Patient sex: F
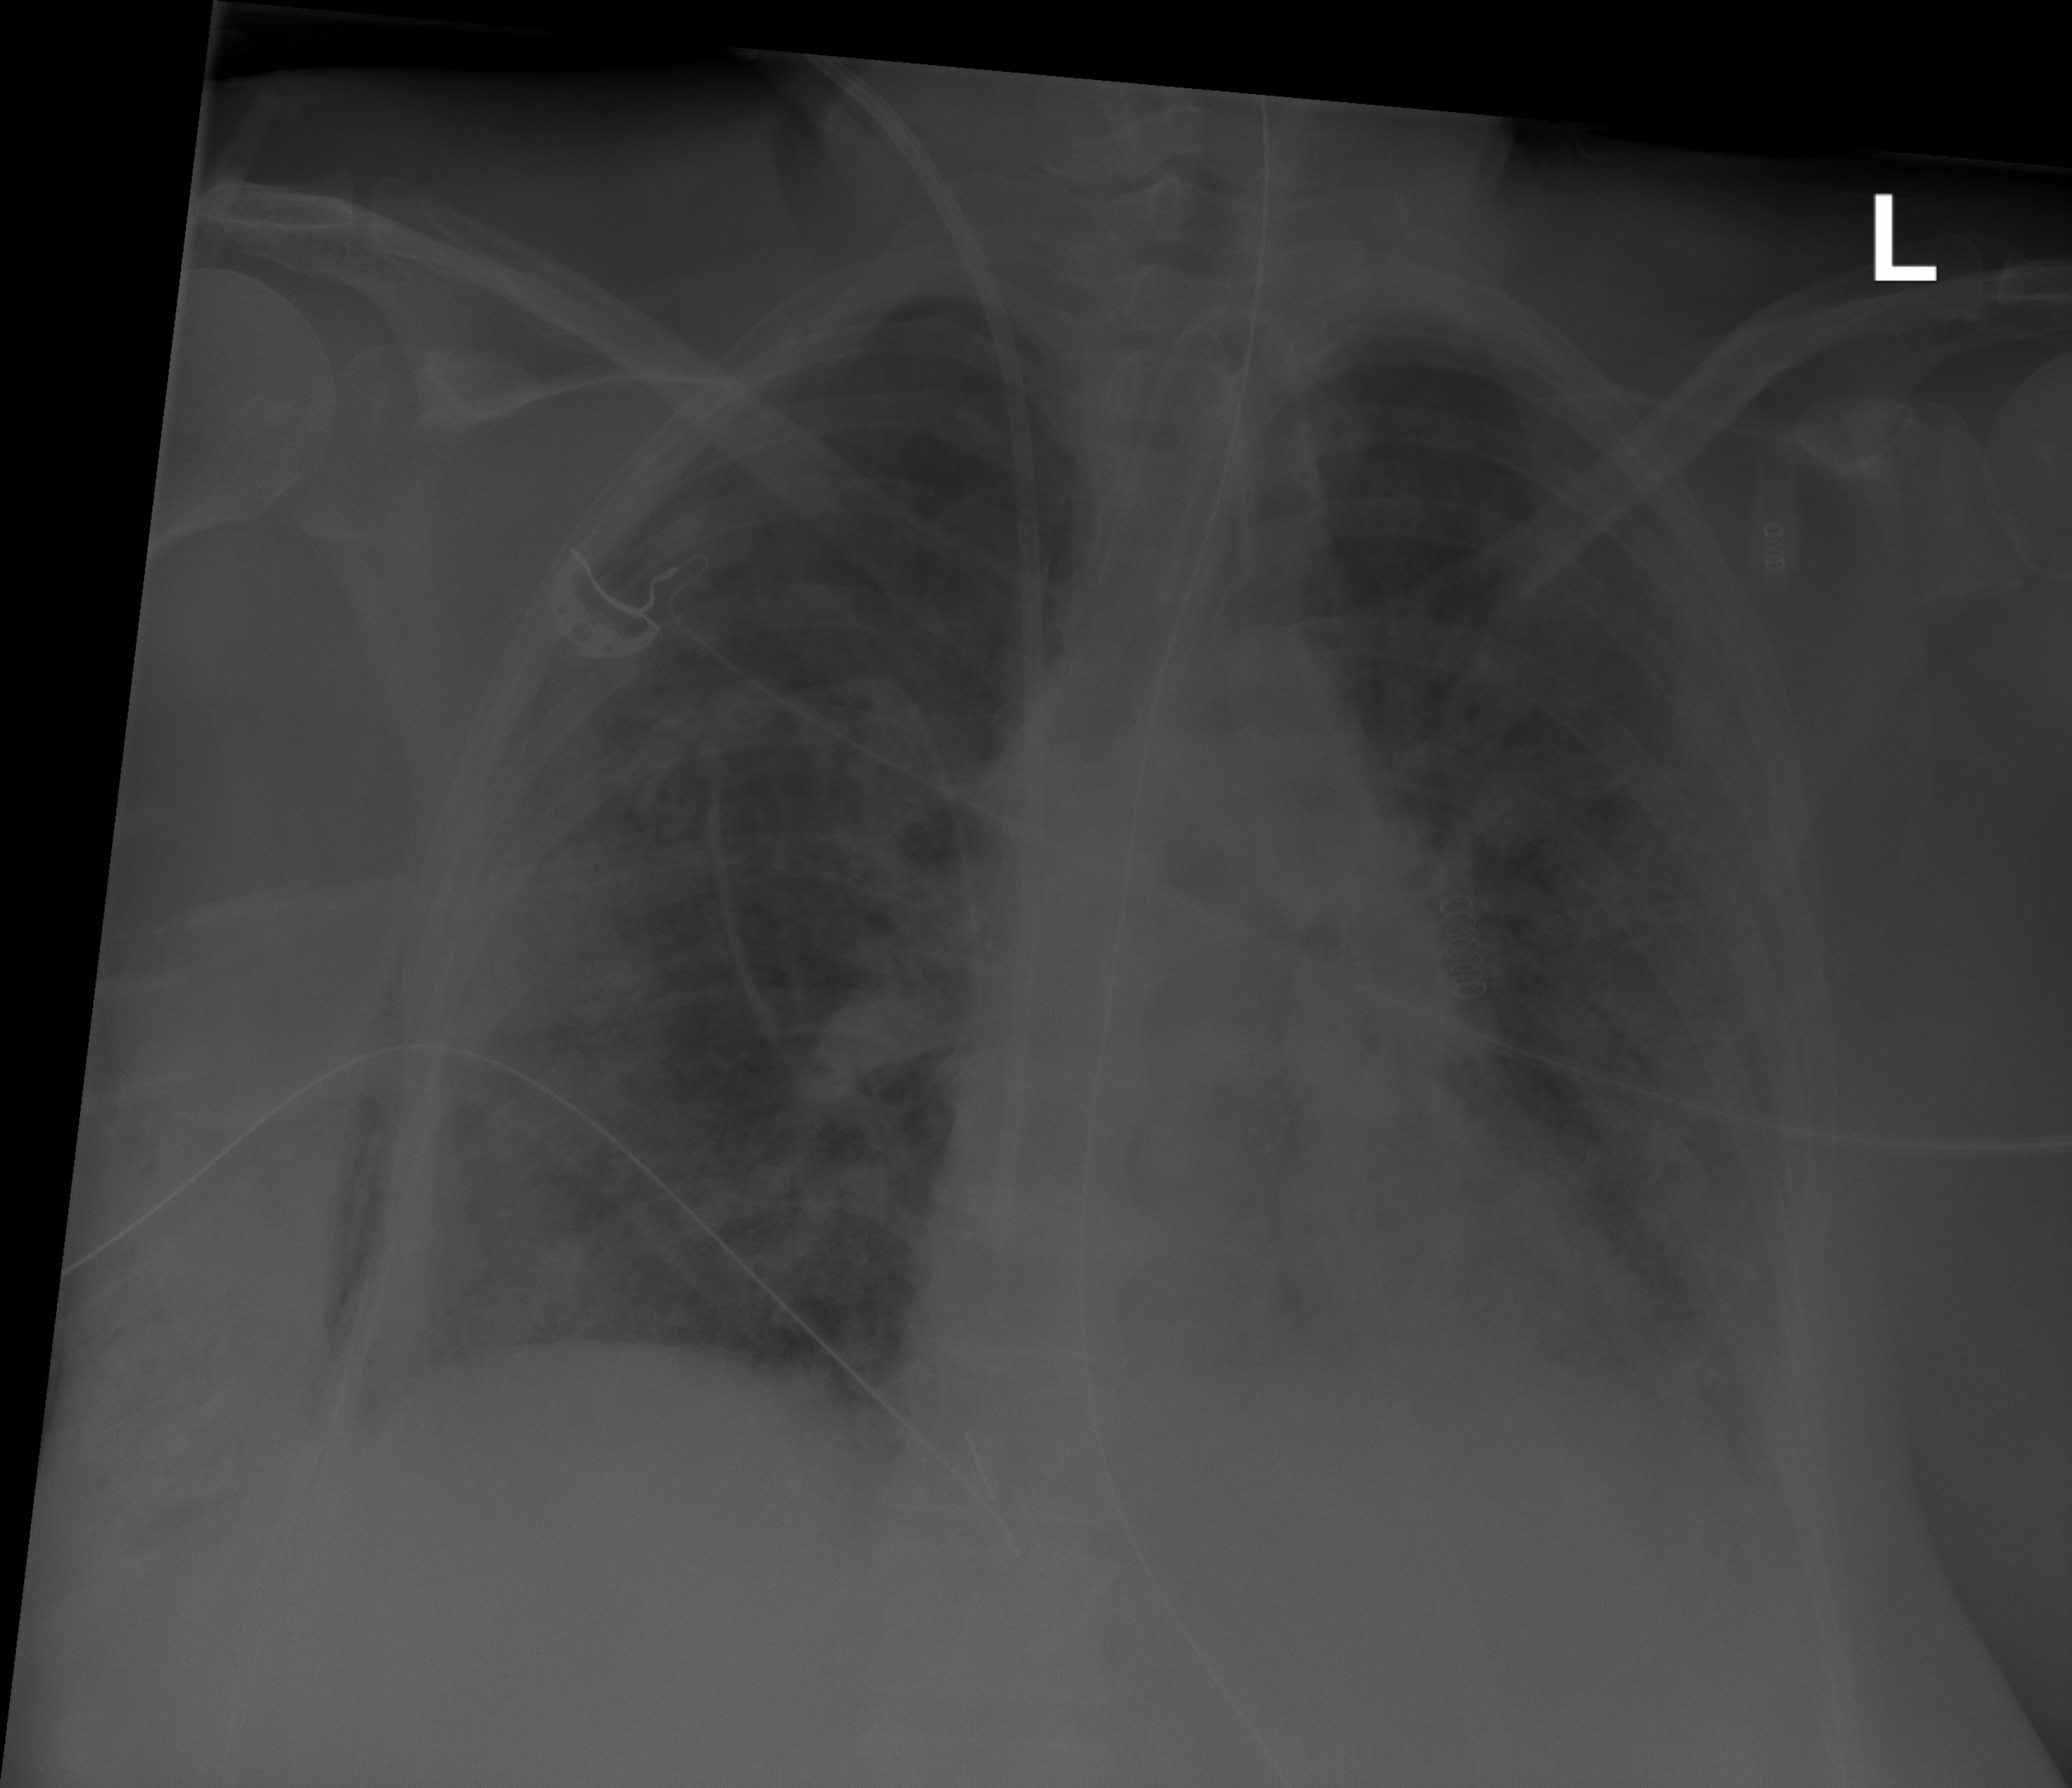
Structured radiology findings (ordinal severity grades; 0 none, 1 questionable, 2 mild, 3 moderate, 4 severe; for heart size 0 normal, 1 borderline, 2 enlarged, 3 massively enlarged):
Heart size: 2
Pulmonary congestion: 2
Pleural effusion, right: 0
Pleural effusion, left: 2
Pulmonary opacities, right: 3
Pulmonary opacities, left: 3
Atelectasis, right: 3
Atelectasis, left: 3